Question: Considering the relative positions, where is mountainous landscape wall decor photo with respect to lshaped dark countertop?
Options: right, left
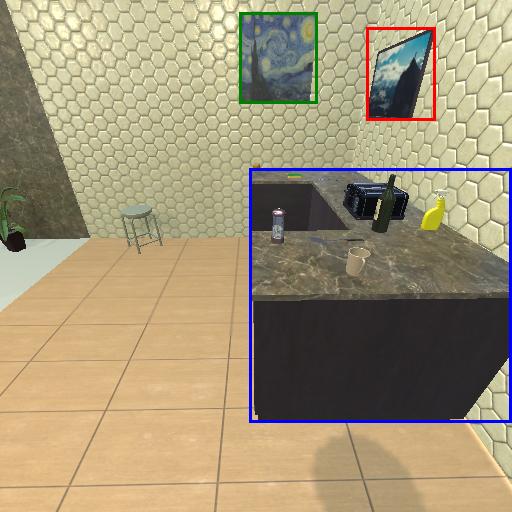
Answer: right